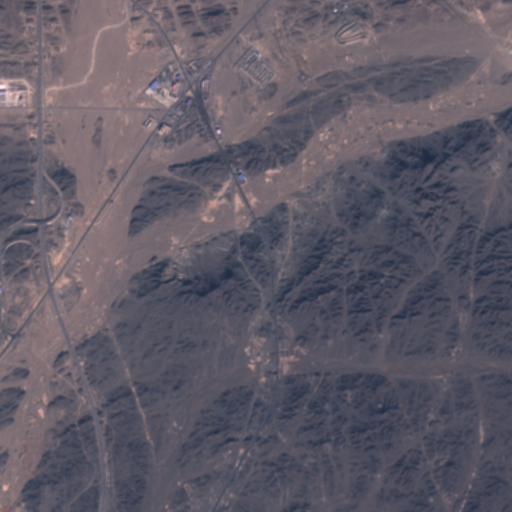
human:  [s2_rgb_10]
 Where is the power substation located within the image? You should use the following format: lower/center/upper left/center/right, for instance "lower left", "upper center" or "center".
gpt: The power substation is located in the upper center of the image.
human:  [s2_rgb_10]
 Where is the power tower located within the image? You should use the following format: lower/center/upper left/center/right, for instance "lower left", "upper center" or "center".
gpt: There is no power tower in the image.